Interaction volume radius: 5 \u00c5
Interaction volume height: 10 \u00c5
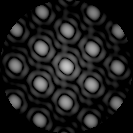
Disorder parameter: 0.01217